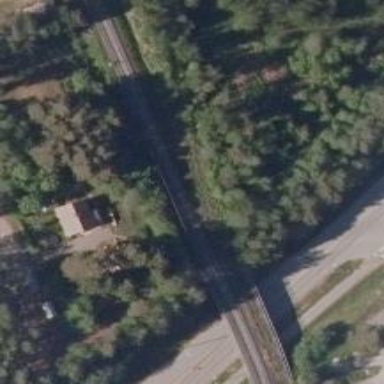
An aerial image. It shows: Bridge with railway tracks. The electrified line has continuous contact line.